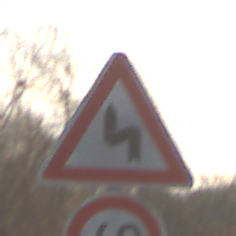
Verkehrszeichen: DoppelkurveZunaechstLinks
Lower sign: Geschwindigkeit60
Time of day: SunriseSunset
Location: Outdoor (Nature)
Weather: PartlyCloudy
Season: NotSpecified
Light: Natural